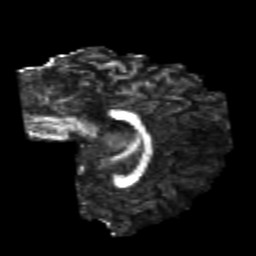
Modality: FA
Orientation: sagittal
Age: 24
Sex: female
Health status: healthy
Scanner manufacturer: philips
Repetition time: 7.387 s
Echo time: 0.08599 s